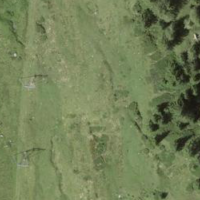
EUNIS habitat code: 23
Species observed at this site:
Parnassia palustris